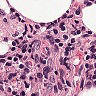
Metastatic tissue present: no